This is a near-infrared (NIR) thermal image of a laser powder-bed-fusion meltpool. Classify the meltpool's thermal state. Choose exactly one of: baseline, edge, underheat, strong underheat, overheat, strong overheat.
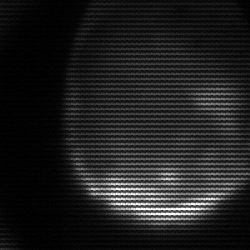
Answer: edge